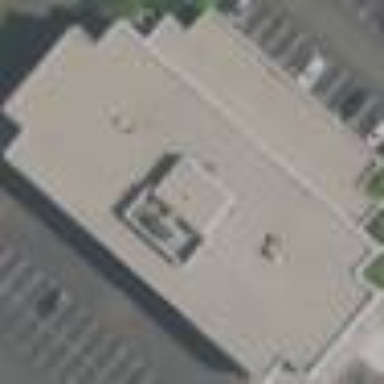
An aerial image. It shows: Hospital building.